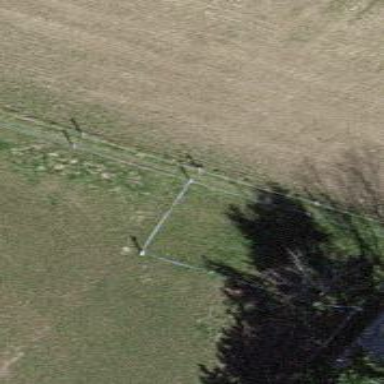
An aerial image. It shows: Fence.